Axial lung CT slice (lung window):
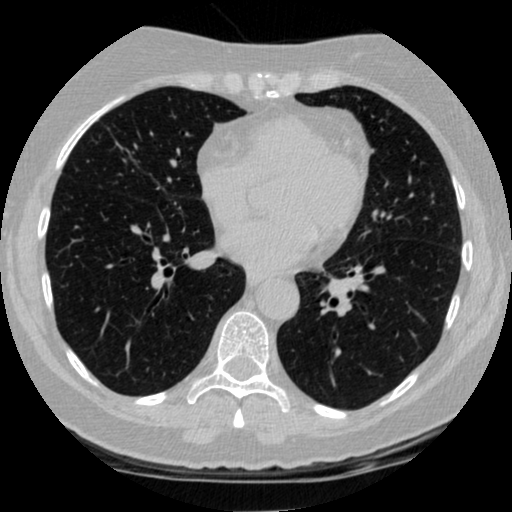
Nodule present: no